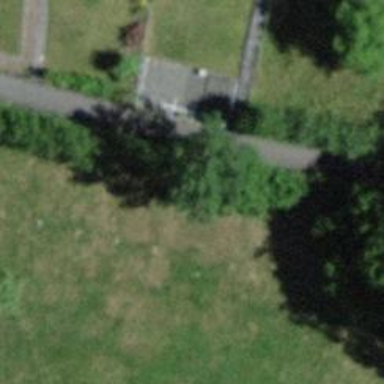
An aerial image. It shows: Hedge barrier.